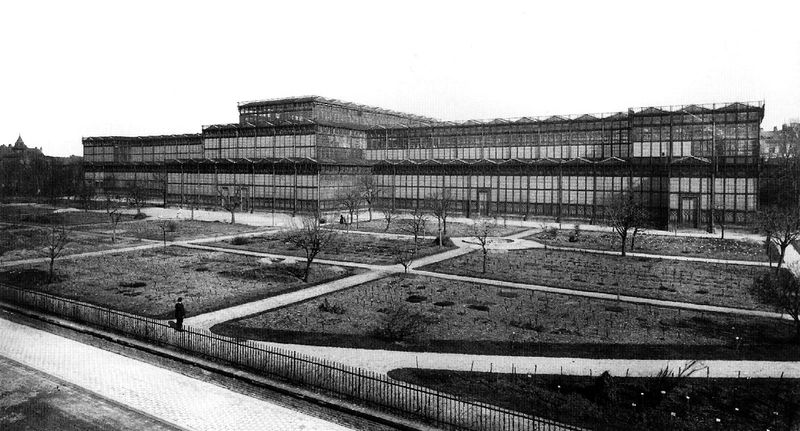
Titel: Glaspalast in München
Künstler: August von Voit
Standort: München, Glaspalast (EU - D - B)
Schlagwörter: bäume, menschen, blumen, fenster, frau, anlage, dach, park, weg, wiese, zaun, architektur, wege, front, garten, fassade, halle, foto, münchen, ausstellung, bauhaus, konstruktion, gewächshaus, glaspalast, pavillion, glashaus, universität, werk, bothanischer garten, technikum, glassfassade, fagus